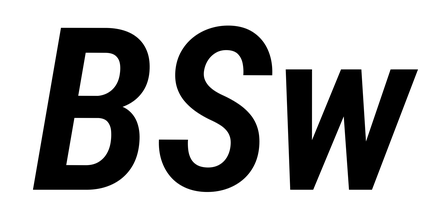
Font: Roboto-Italic_Condensed_SemiBold_Italic